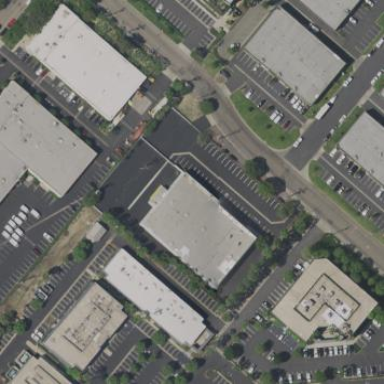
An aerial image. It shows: Commercial building.